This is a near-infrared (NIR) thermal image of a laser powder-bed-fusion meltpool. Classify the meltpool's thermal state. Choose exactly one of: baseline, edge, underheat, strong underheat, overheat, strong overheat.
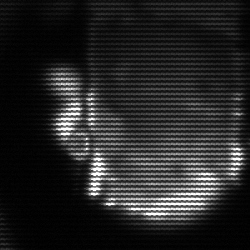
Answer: baseline